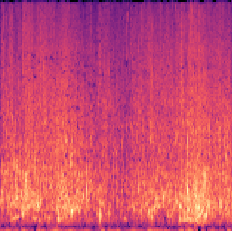
Sound class: Sea waves